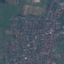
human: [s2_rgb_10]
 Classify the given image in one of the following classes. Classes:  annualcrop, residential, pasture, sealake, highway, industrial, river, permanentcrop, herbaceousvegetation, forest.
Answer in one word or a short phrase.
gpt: Residential